Field crop: tomato
Growth stage: 1
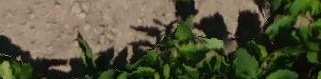
Species: tomato